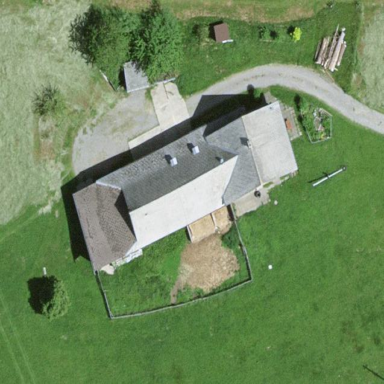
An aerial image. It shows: Gray barn with gabled roof.